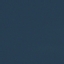
Land use / land cover class: SeaLake